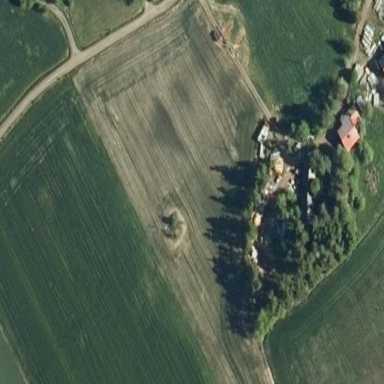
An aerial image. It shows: Farmyard area.